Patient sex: F
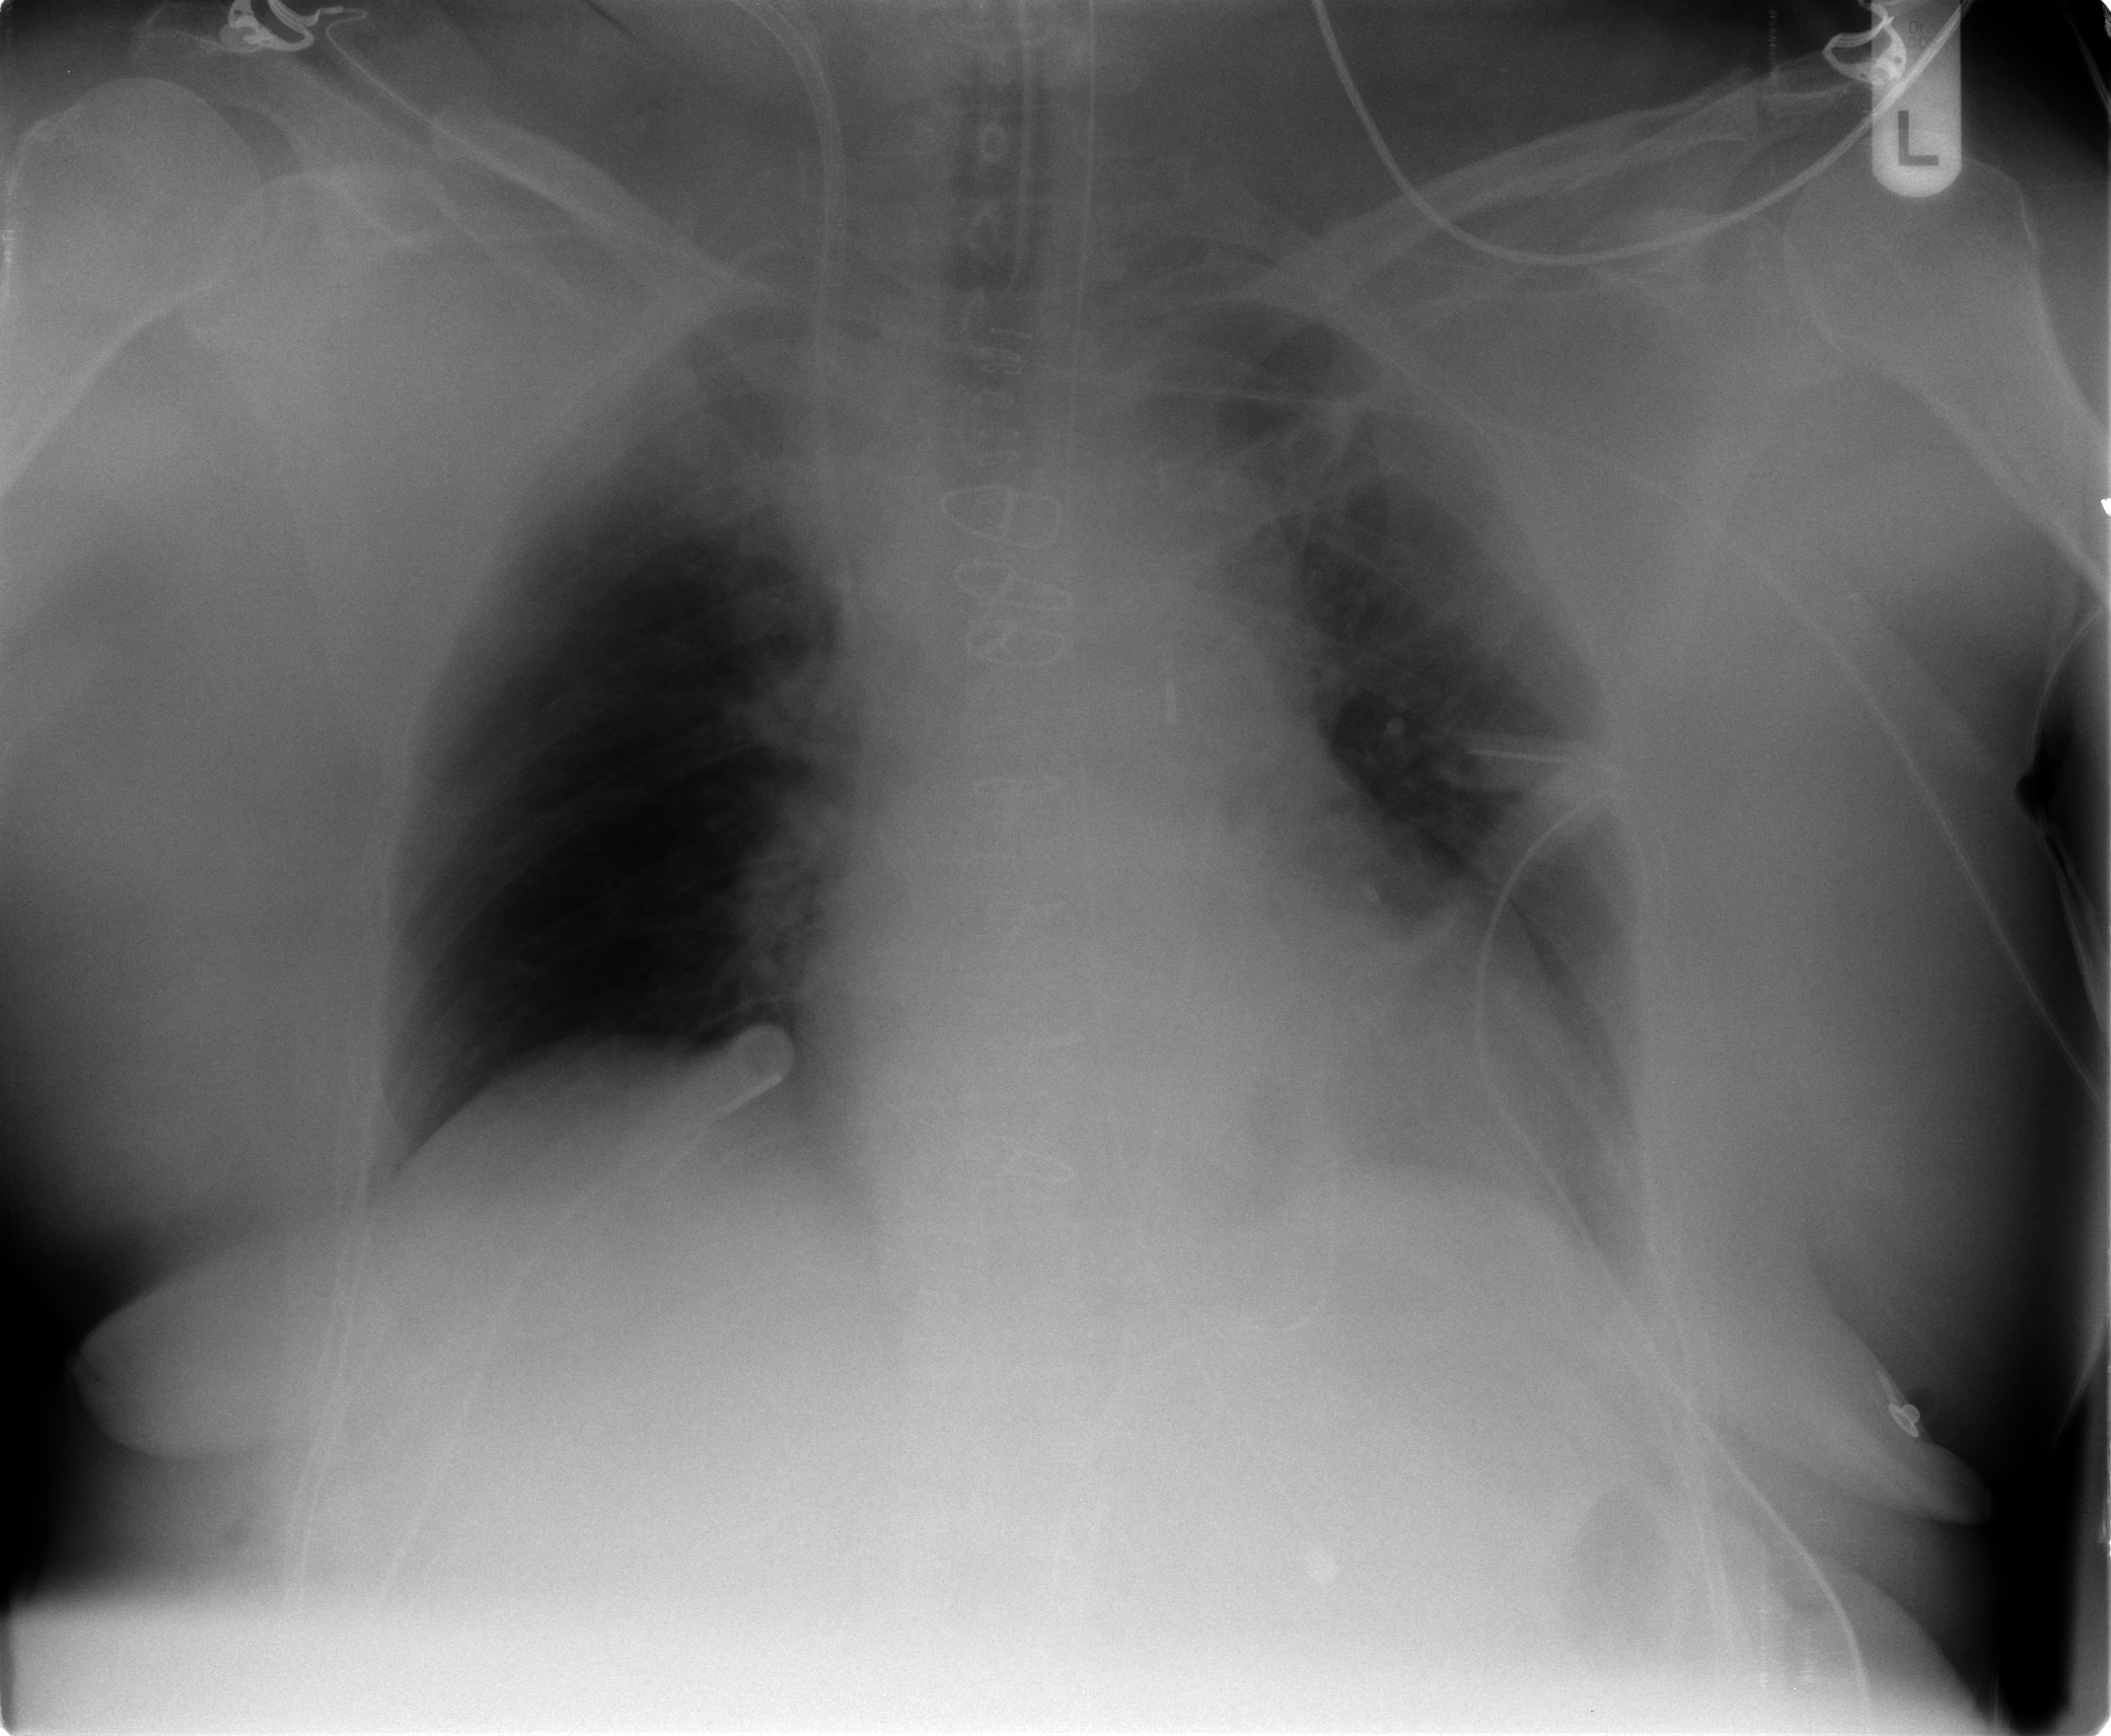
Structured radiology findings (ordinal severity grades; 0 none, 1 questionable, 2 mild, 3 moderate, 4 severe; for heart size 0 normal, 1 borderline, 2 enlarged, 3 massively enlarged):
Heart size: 2
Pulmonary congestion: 2
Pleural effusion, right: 0
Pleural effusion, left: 0
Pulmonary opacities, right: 0
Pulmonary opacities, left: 0
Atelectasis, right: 3
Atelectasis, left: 3